Question: I created an 'OptionDialog' without any buttons and put a 'JPanel' in it that uses 'MigLayout' for its layout. That 'JPanel' has another 'JPanel' inside of it.
Both of these panels seem to have a margin on the outside of it. Maybe it is padding on the container. Either way I would like a way to get rid of them.
How can I get rid of these margins? In the picture they are the grey and the dark orange borders around the JPanels.

Here is the panel code:
'''
setBackground(new Color(239,209,59));
setLayout(new MigLayout("wrap 1"));
JLabel title = new JLabel("Enroll Today!", JLabel.CENTER);
Font f = title.getFont().deriveFont((float)36);
title.setFont(f);
add(title);
JPanel docsPanel = new JPanel();
docsPanel.setBorder(BorderFactory.createEmptyBorder());
docsPanel.setLayout(new MigLayout("wrap 1", "", "[grow,fill]"));
docsPanel.setBackground(new Color(255,235,115));
for (final Document d : docs){
JButton doc = new JButton("* "+d.getName());
doc.setFont(f.deriveFont((float)24));
doc.setBorder(null);
doc.setContentAreaFilled(false);
docsPanel.add(doc);
}
add(docsPanel);
'''
Here is the OptionDialog code:
'''
DocumentPanel panel = new DocumentPanel(controller.getDocuments());
JOptionPane.showOptionDialog(null, panel, "Enroll now!", JOptionPane.DEFAULT_OPTION,
JOptionPane.PLAIN_MESSAGE, null, new Object[] {}, null);
'''
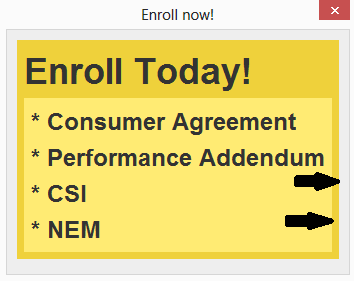
Answer: Blindly, try '"ins 0, wrap 1"' in the 'MigLayout' constructor.